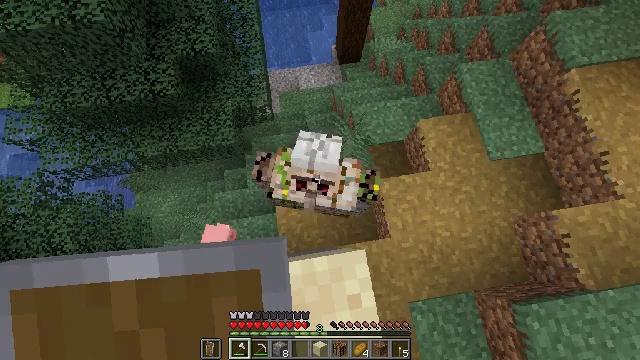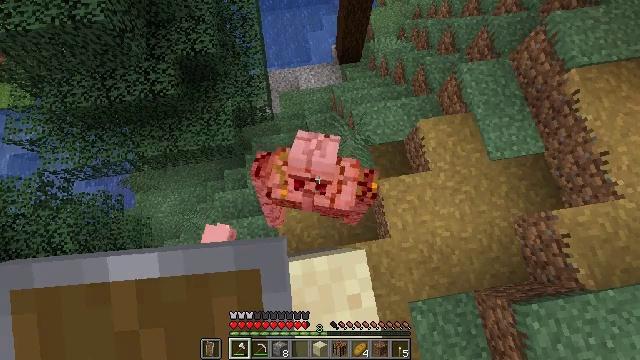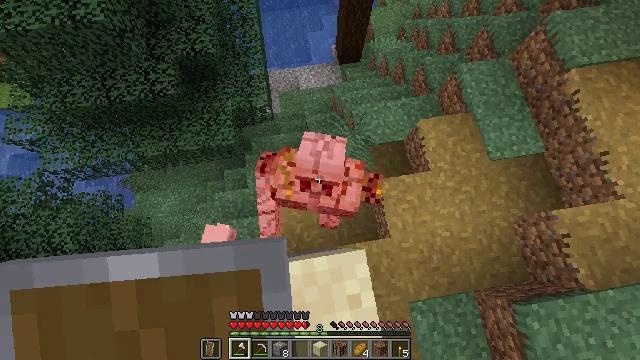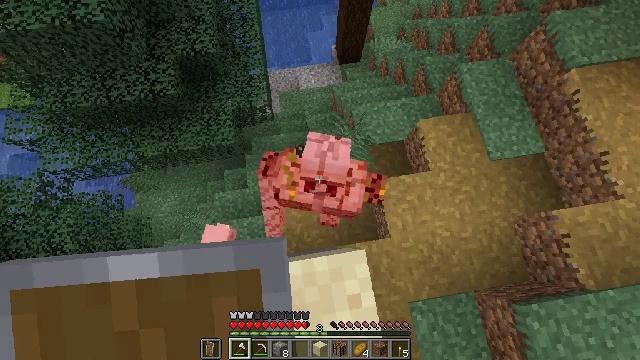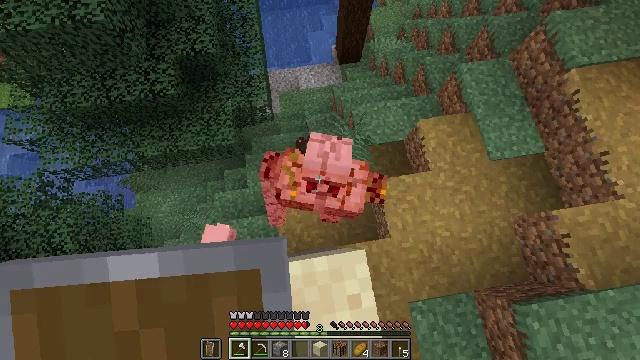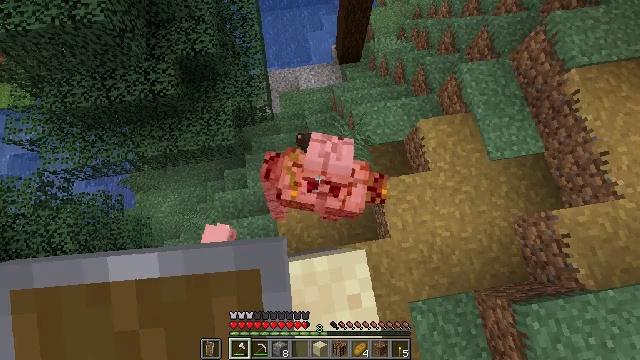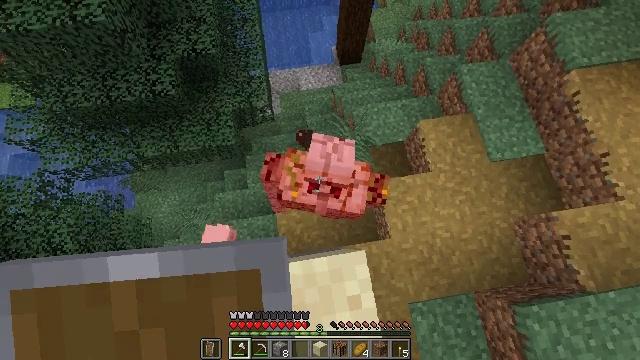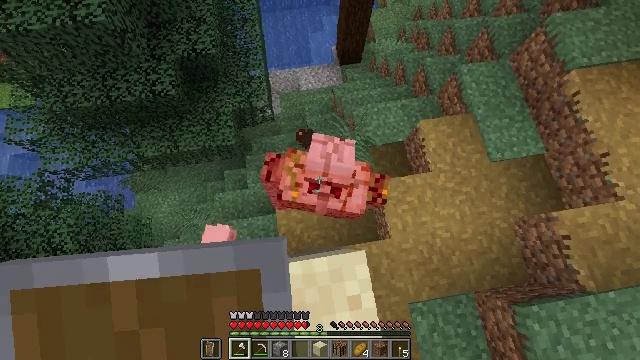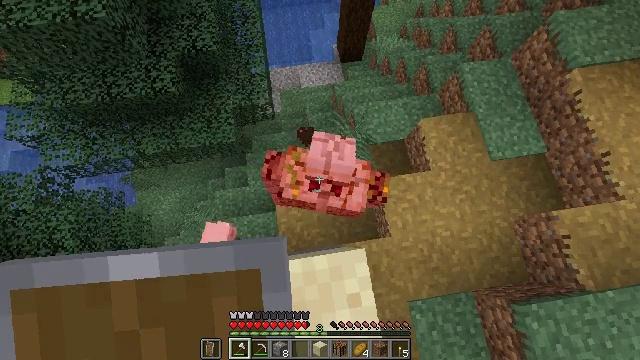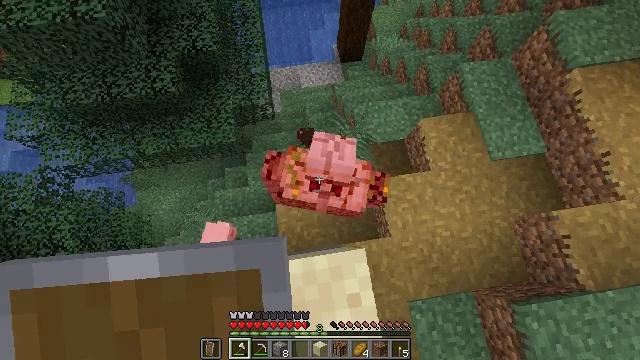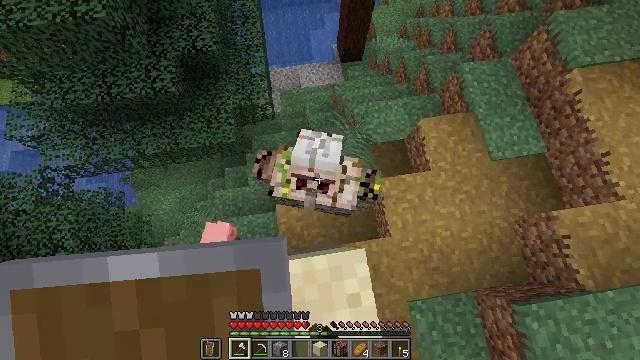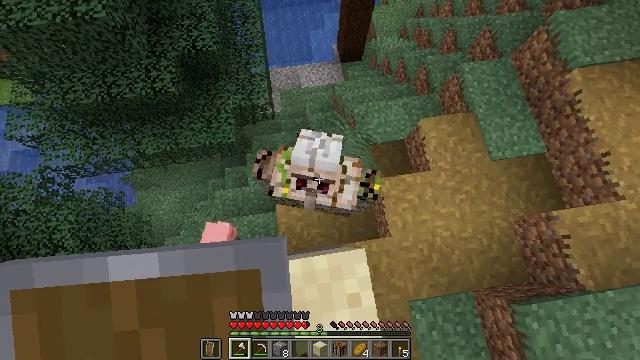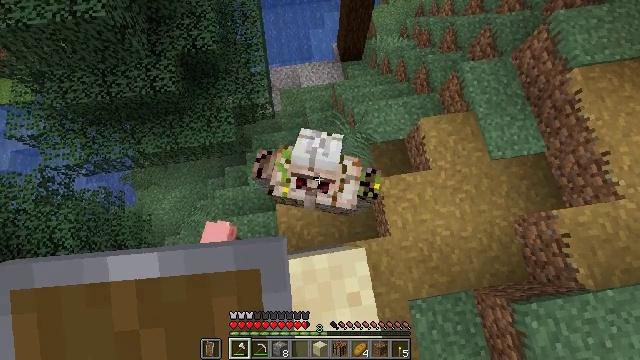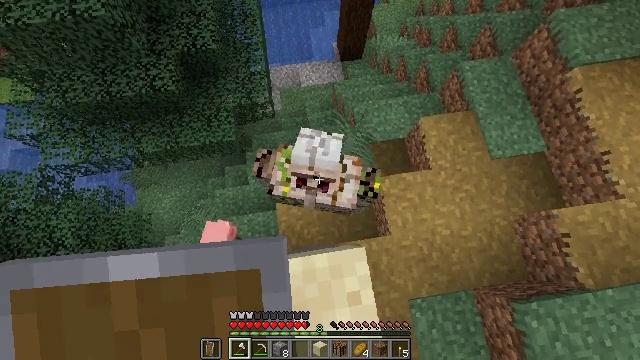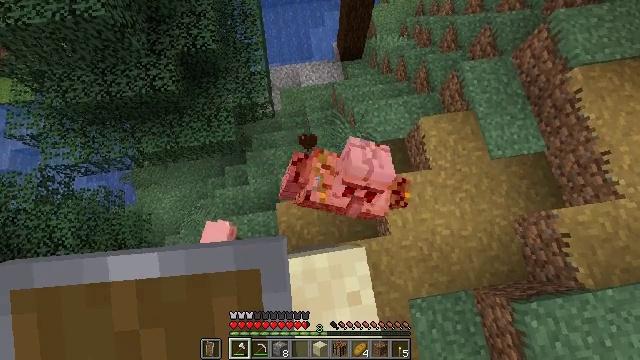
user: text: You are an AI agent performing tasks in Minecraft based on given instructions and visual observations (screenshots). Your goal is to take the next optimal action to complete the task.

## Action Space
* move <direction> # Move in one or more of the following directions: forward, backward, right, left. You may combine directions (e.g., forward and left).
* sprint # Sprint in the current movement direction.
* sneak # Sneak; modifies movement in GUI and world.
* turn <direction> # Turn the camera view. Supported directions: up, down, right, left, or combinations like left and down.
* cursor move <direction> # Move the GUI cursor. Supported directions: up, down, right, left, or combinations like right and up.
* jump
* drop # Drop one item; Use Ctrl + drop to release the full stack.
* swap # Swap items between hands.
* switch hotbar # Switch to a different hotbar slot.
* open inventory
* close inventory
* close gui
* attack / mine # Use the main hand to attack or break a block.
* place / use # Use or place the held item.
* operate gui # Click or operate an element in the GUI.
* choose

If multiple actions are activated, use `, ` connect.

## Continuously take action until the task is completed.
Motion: motion action
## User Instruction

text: Kill an iron golem.
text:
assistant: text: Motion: sneak
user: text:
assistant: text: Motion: sneak
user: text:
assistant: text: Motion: sneak
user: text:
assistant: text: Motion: sneak
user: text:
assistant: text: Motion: sneak
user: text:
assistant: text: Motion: sneak
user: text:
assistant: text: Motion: sneak
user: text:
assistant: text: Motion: sneak
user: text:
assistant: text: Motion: sneak, attack / mine
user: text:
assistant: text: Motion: sneak, attack / mine
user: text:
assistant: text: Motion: sneak, attack / mine
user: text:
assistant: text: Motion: sneak
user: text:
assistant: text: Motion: sneak
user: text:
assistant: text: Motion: sneak
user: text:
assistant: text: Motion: sneak